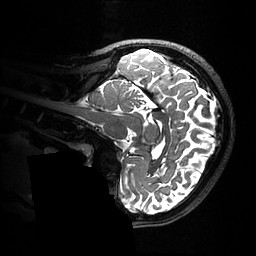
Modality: T2w
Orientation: sagittal
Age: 21
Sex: male
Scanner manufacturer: ge
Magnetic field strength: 3 T
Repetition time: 3.202 s
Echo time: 0.06596 s